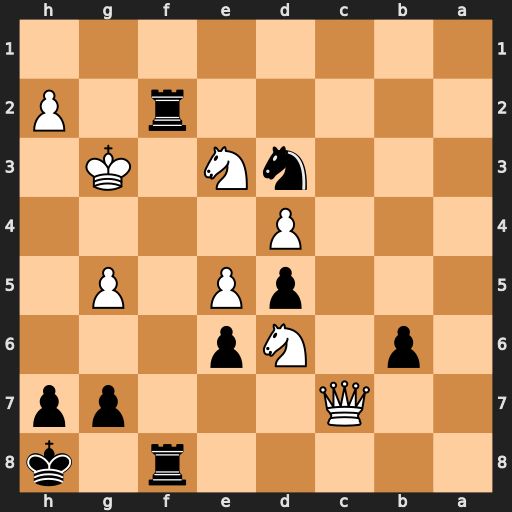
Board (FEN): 5r1k/2Q3pp/1p1Np3/3pP1P1/3P4/3nN1K1/5r1P/8
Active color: b
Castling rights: -
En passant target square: -
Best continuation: R2f3+ Kg2 Rxe3